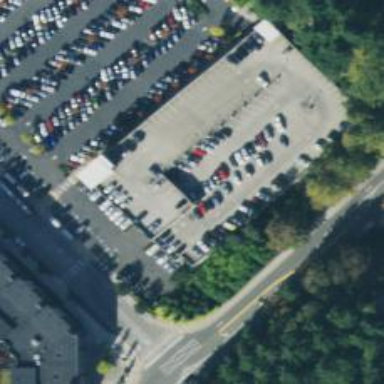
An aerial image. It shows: Multi-storey parking building with concrete surface. It serves as park and ride for buses.